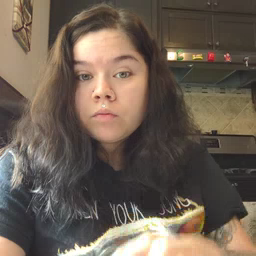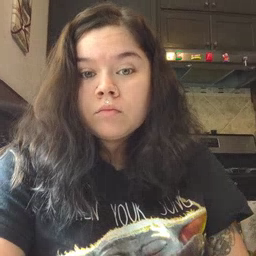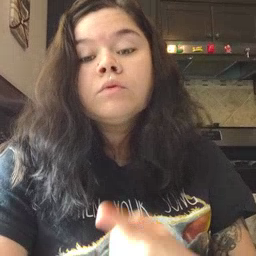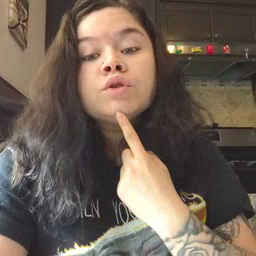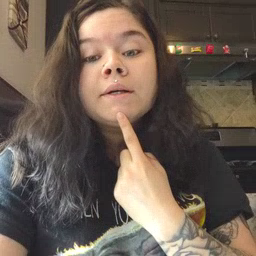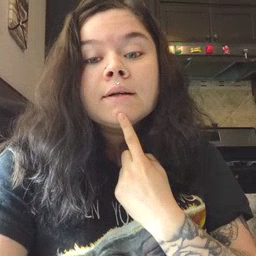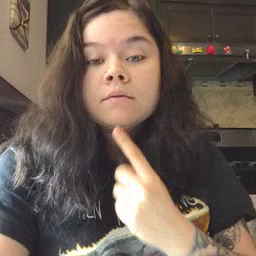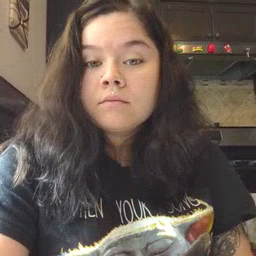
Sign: chin